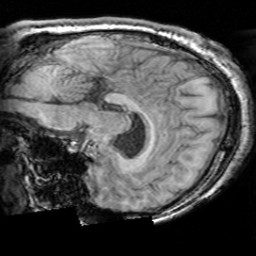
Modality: T1w
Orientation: sagittal
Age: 28
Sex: male
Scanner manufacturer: siemens
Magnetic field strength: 3 T
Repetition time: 1.63 s
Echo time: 0.00311 s